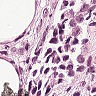
Metastatic tissue present: yes